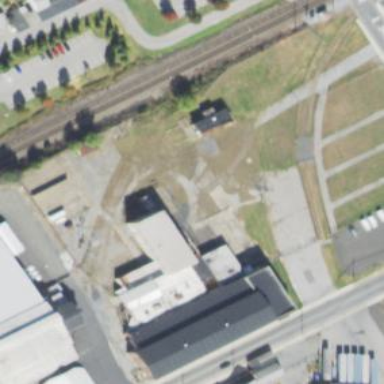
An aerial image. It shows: Warehouse building.